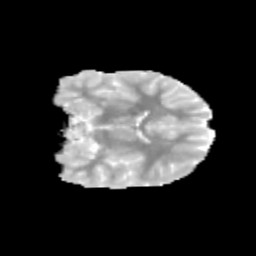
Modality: MD
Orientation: coronal
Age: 9
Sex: female
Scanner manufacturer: siemens
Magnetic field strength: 3 T
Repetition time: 3.8 s
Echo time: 0.07 s